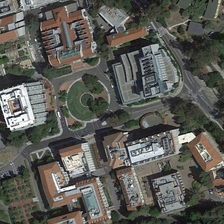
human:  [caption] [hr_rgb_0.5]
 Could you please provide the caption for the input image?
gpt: many buildings and many green trees are in a school .

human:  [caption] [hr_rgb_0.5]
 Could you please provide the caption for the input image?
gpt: many buildings and many green trees are in a school .

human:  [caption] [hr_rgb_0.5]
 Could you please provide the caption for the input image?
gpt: many buildings and many green trees are in a school .

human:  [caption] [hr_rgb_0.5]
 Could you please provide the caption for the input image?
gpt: many buildings and many green trees are in a school .

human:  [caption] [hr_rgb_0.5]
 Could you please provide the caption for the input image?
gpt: many buildings and many green trees are in a school .